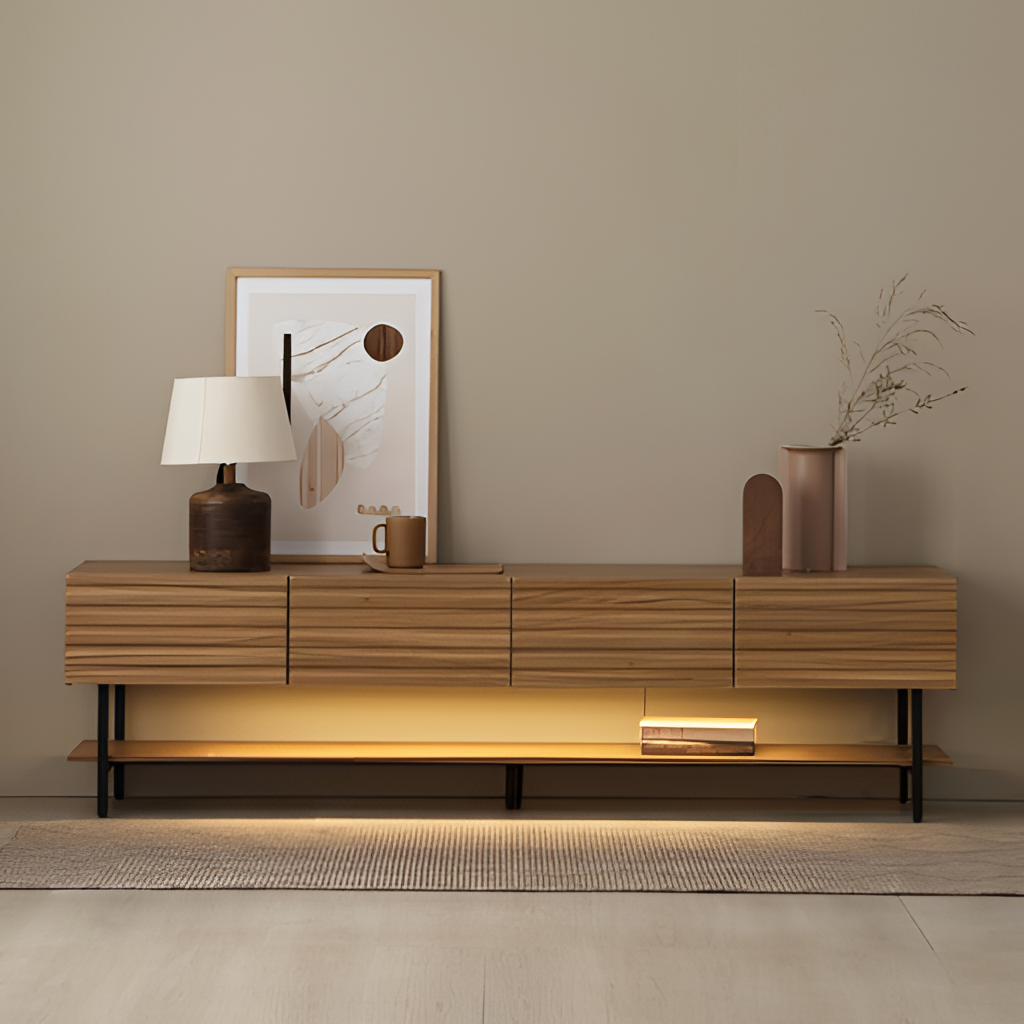
wood console table, living room, beige paint wallpaper, with solid pattern, beige wood flooring, with plank pattern, contemporary